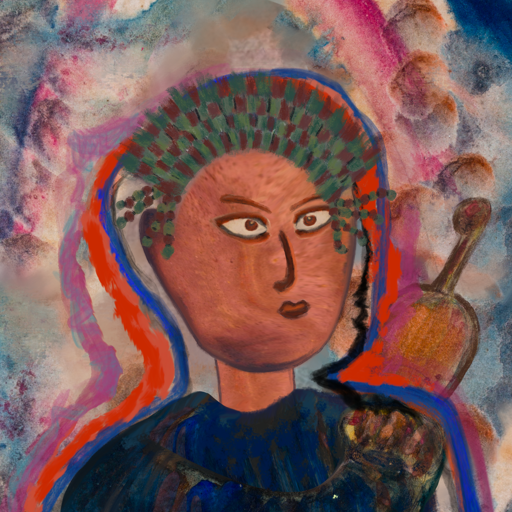
Background: Rupkatha, Head And Neck Side: Mother_And_Son_Mother, Face Side: Roy_Bahadur, Bust: Pipe, Hair Side: Experience, Head Accessory: After_Raid_Crown, Second Necklace: Blank, Necklace: Blank, Baby: Blank